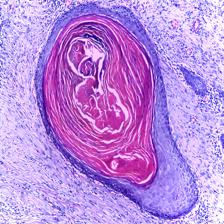
Diagnosis: OSCC